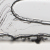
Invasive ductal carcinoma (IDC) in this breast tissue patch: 0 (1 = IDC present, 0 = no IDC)